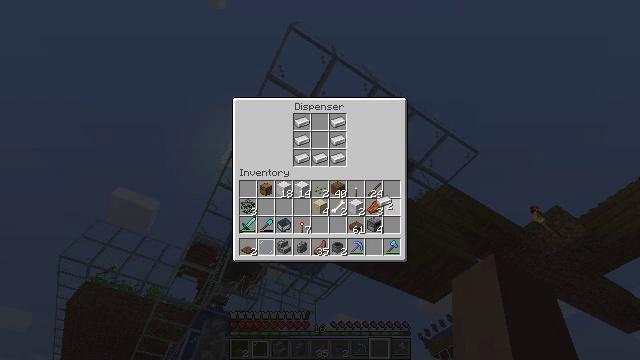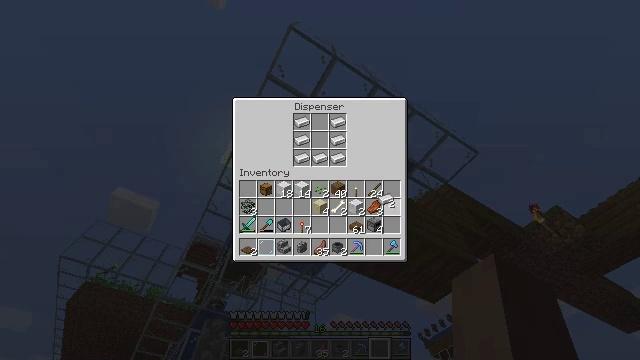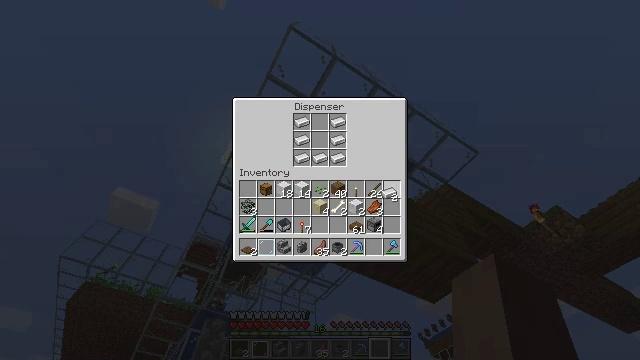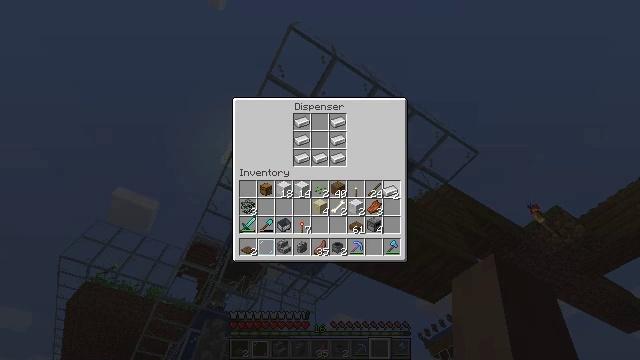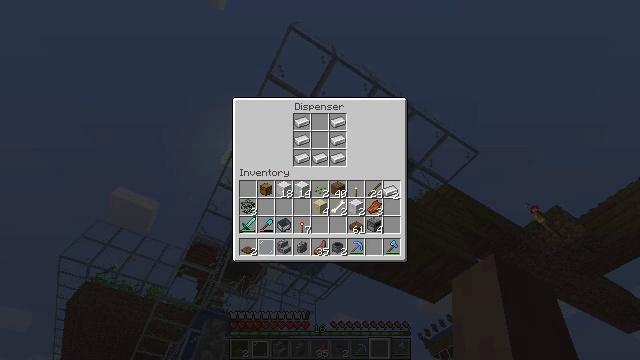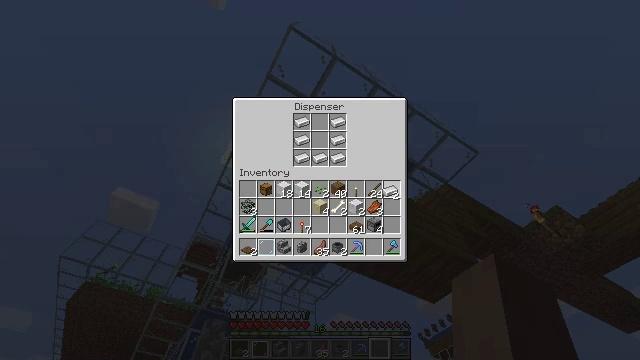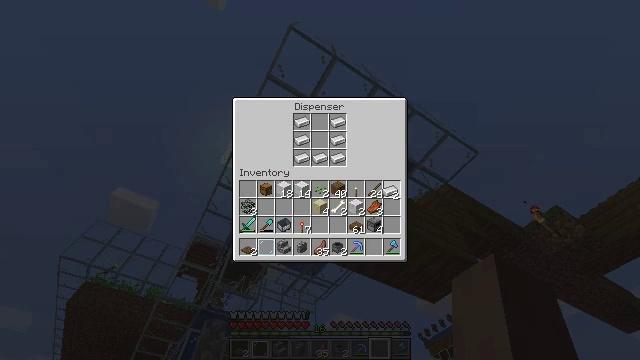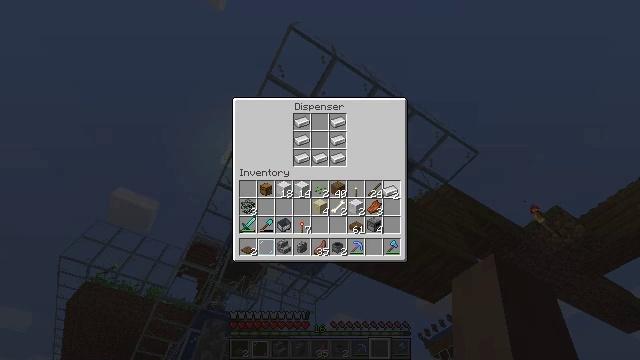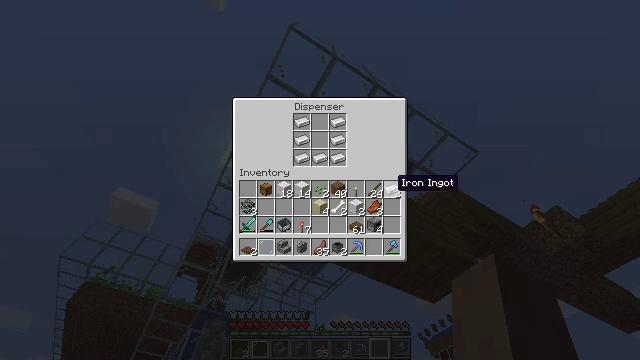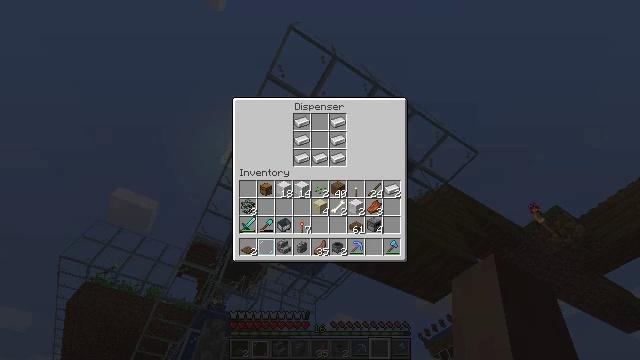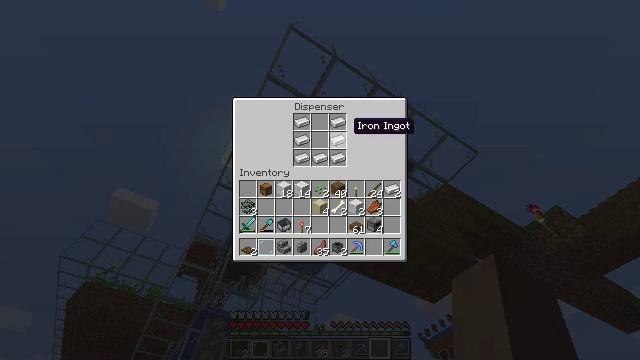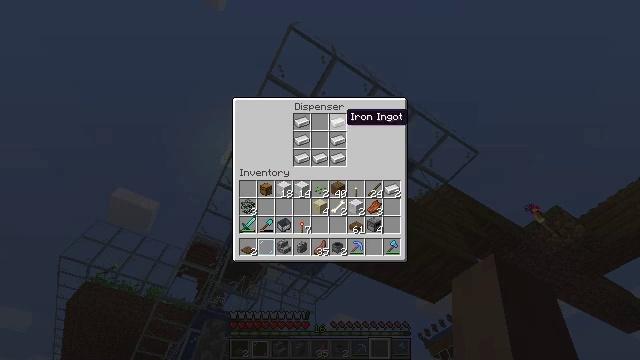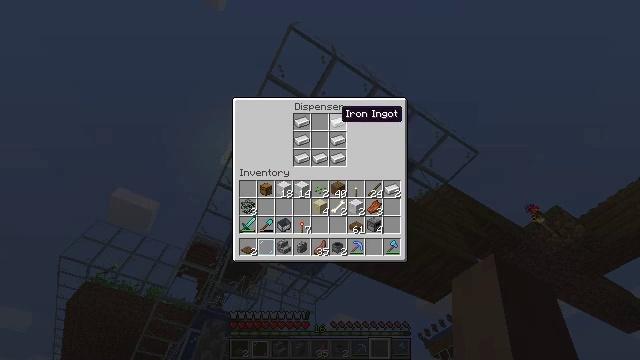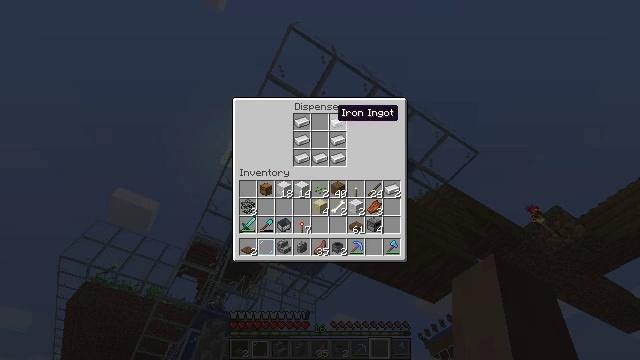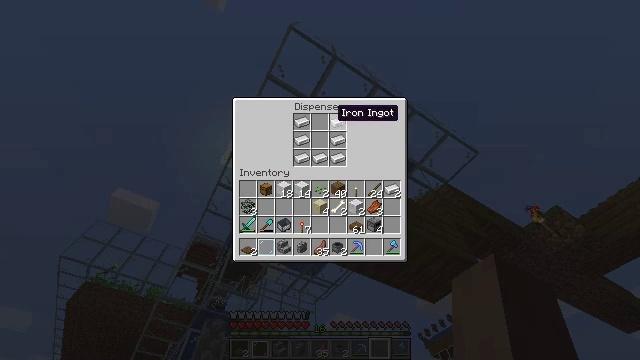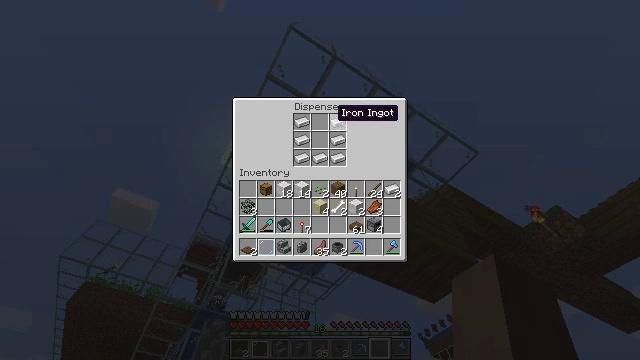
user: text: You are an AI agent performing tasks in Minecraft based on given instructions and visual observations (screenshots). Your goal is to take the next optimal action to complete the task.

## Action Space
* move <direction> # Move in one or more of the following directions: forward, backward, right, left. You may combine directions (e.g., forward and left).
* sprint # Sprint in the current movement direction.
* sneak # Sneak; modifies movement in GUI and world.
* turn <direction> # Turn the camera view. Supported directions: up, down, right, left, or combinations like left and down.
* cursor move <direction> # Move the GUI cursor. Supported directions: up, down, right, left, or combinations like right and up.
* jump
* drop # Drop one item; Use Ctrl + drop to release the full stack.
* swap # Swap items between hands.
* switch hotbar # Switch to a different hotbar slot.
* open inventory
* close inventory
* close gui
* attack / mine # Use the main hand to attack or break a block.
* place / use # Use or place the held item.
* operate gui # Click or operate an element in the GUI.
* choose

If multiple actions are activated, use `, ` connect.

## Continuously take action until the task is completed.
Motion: motion action
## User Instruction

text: Take iron ingots to craft a minecart.
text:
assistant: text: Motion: no_op
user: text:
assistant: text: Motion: no_op
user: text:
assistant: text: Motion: no_op
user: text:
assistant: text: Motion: operate gui
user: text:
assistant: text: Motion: operate gui
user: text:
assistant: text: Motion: operate gui
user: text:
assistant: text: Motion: operate gui
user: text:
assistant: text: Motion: no_op
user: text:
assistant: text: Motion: cursor move left and up
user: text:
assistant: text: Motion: cursor move left and up
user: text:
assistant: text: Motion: sneak, cursor move left and up
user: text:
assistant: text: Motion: sneak
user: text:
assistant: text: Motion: sneak
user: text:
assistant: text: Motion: sneak
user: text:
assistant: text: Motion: sneak
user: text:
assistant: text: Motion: sneak
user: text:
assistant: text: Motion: sneak
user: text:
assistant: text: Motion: sneak
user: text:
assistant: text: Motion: sneak, operate gui
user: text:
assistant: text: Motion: sneak, operate gui
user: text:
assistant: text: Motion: sneak, cursor move left and down
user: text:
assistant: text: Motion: sneak, cursor move left
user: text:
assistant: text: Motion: sneak
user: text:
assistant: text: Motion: sneak
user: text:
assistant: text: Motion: sneak
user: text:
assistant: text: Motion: sneak
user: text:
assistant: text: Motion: sneak, operate gui
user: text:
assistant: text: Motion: sneak, operate gui
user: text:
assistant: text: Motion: sneak, operate gui
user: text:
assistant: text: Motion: sneak, cursor move down